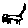
Label: cat